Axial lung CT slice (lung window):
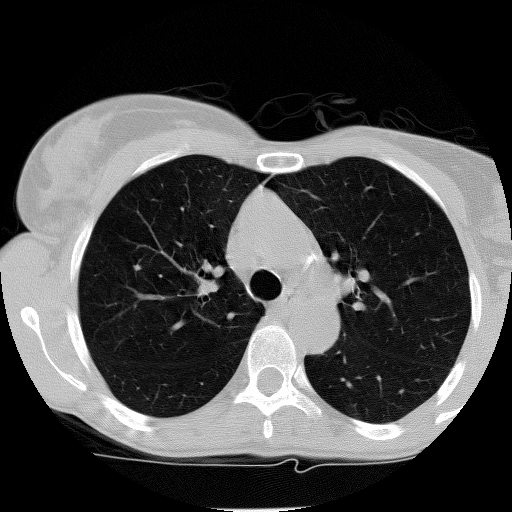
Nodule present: no